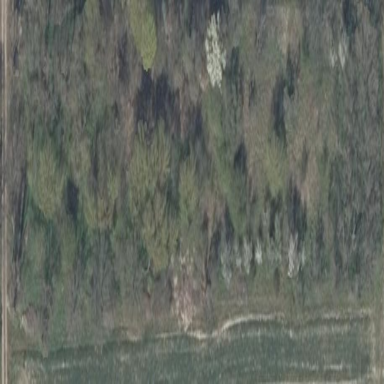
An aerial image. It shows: Forested woodland area.